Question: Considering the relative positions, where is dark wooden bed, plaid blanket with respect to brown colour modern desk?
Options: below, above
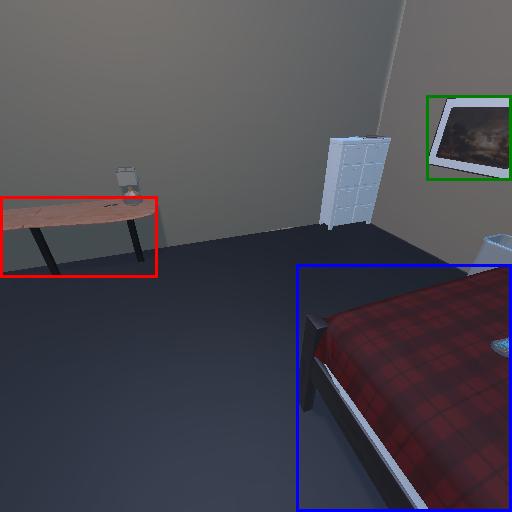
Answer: below